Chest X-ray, PA view. Patient: 52 years old, sex F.
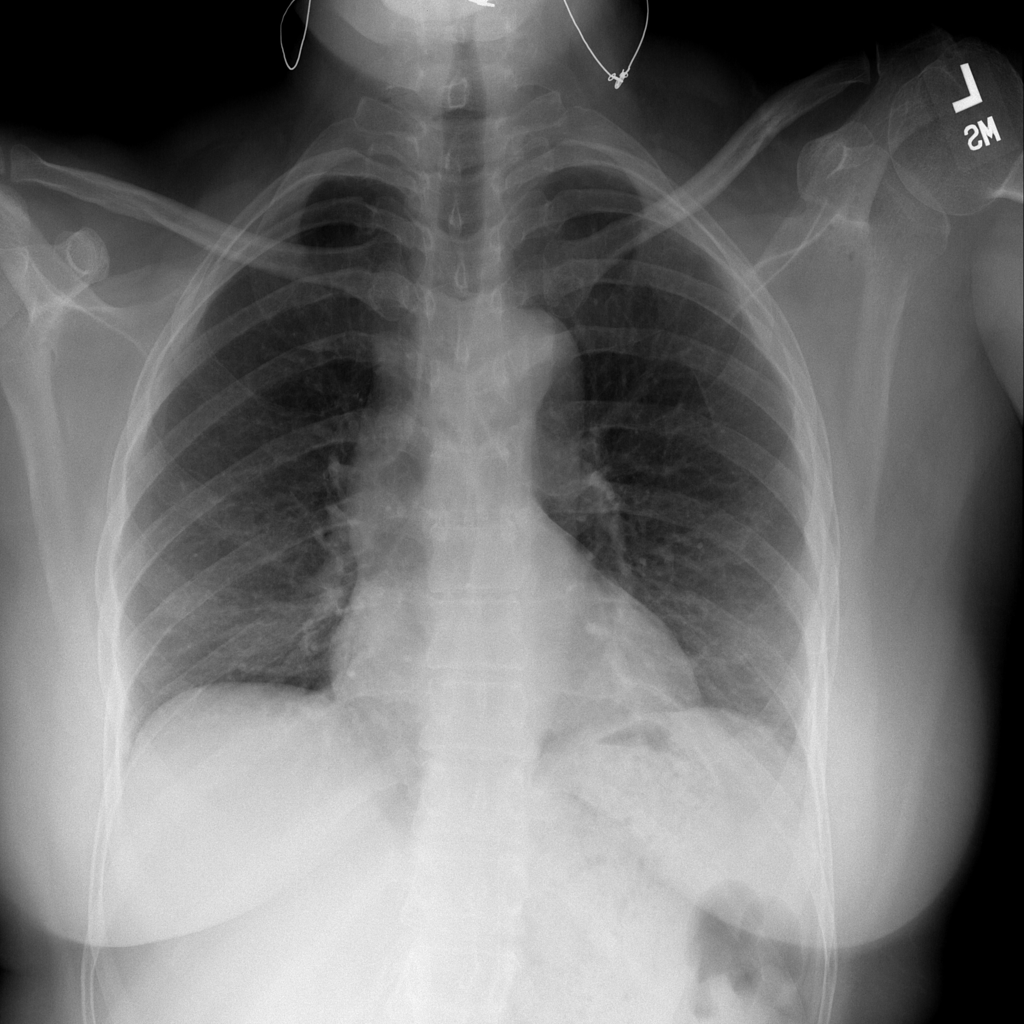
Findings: No Finding